Platform: macOS
Application: Chrome
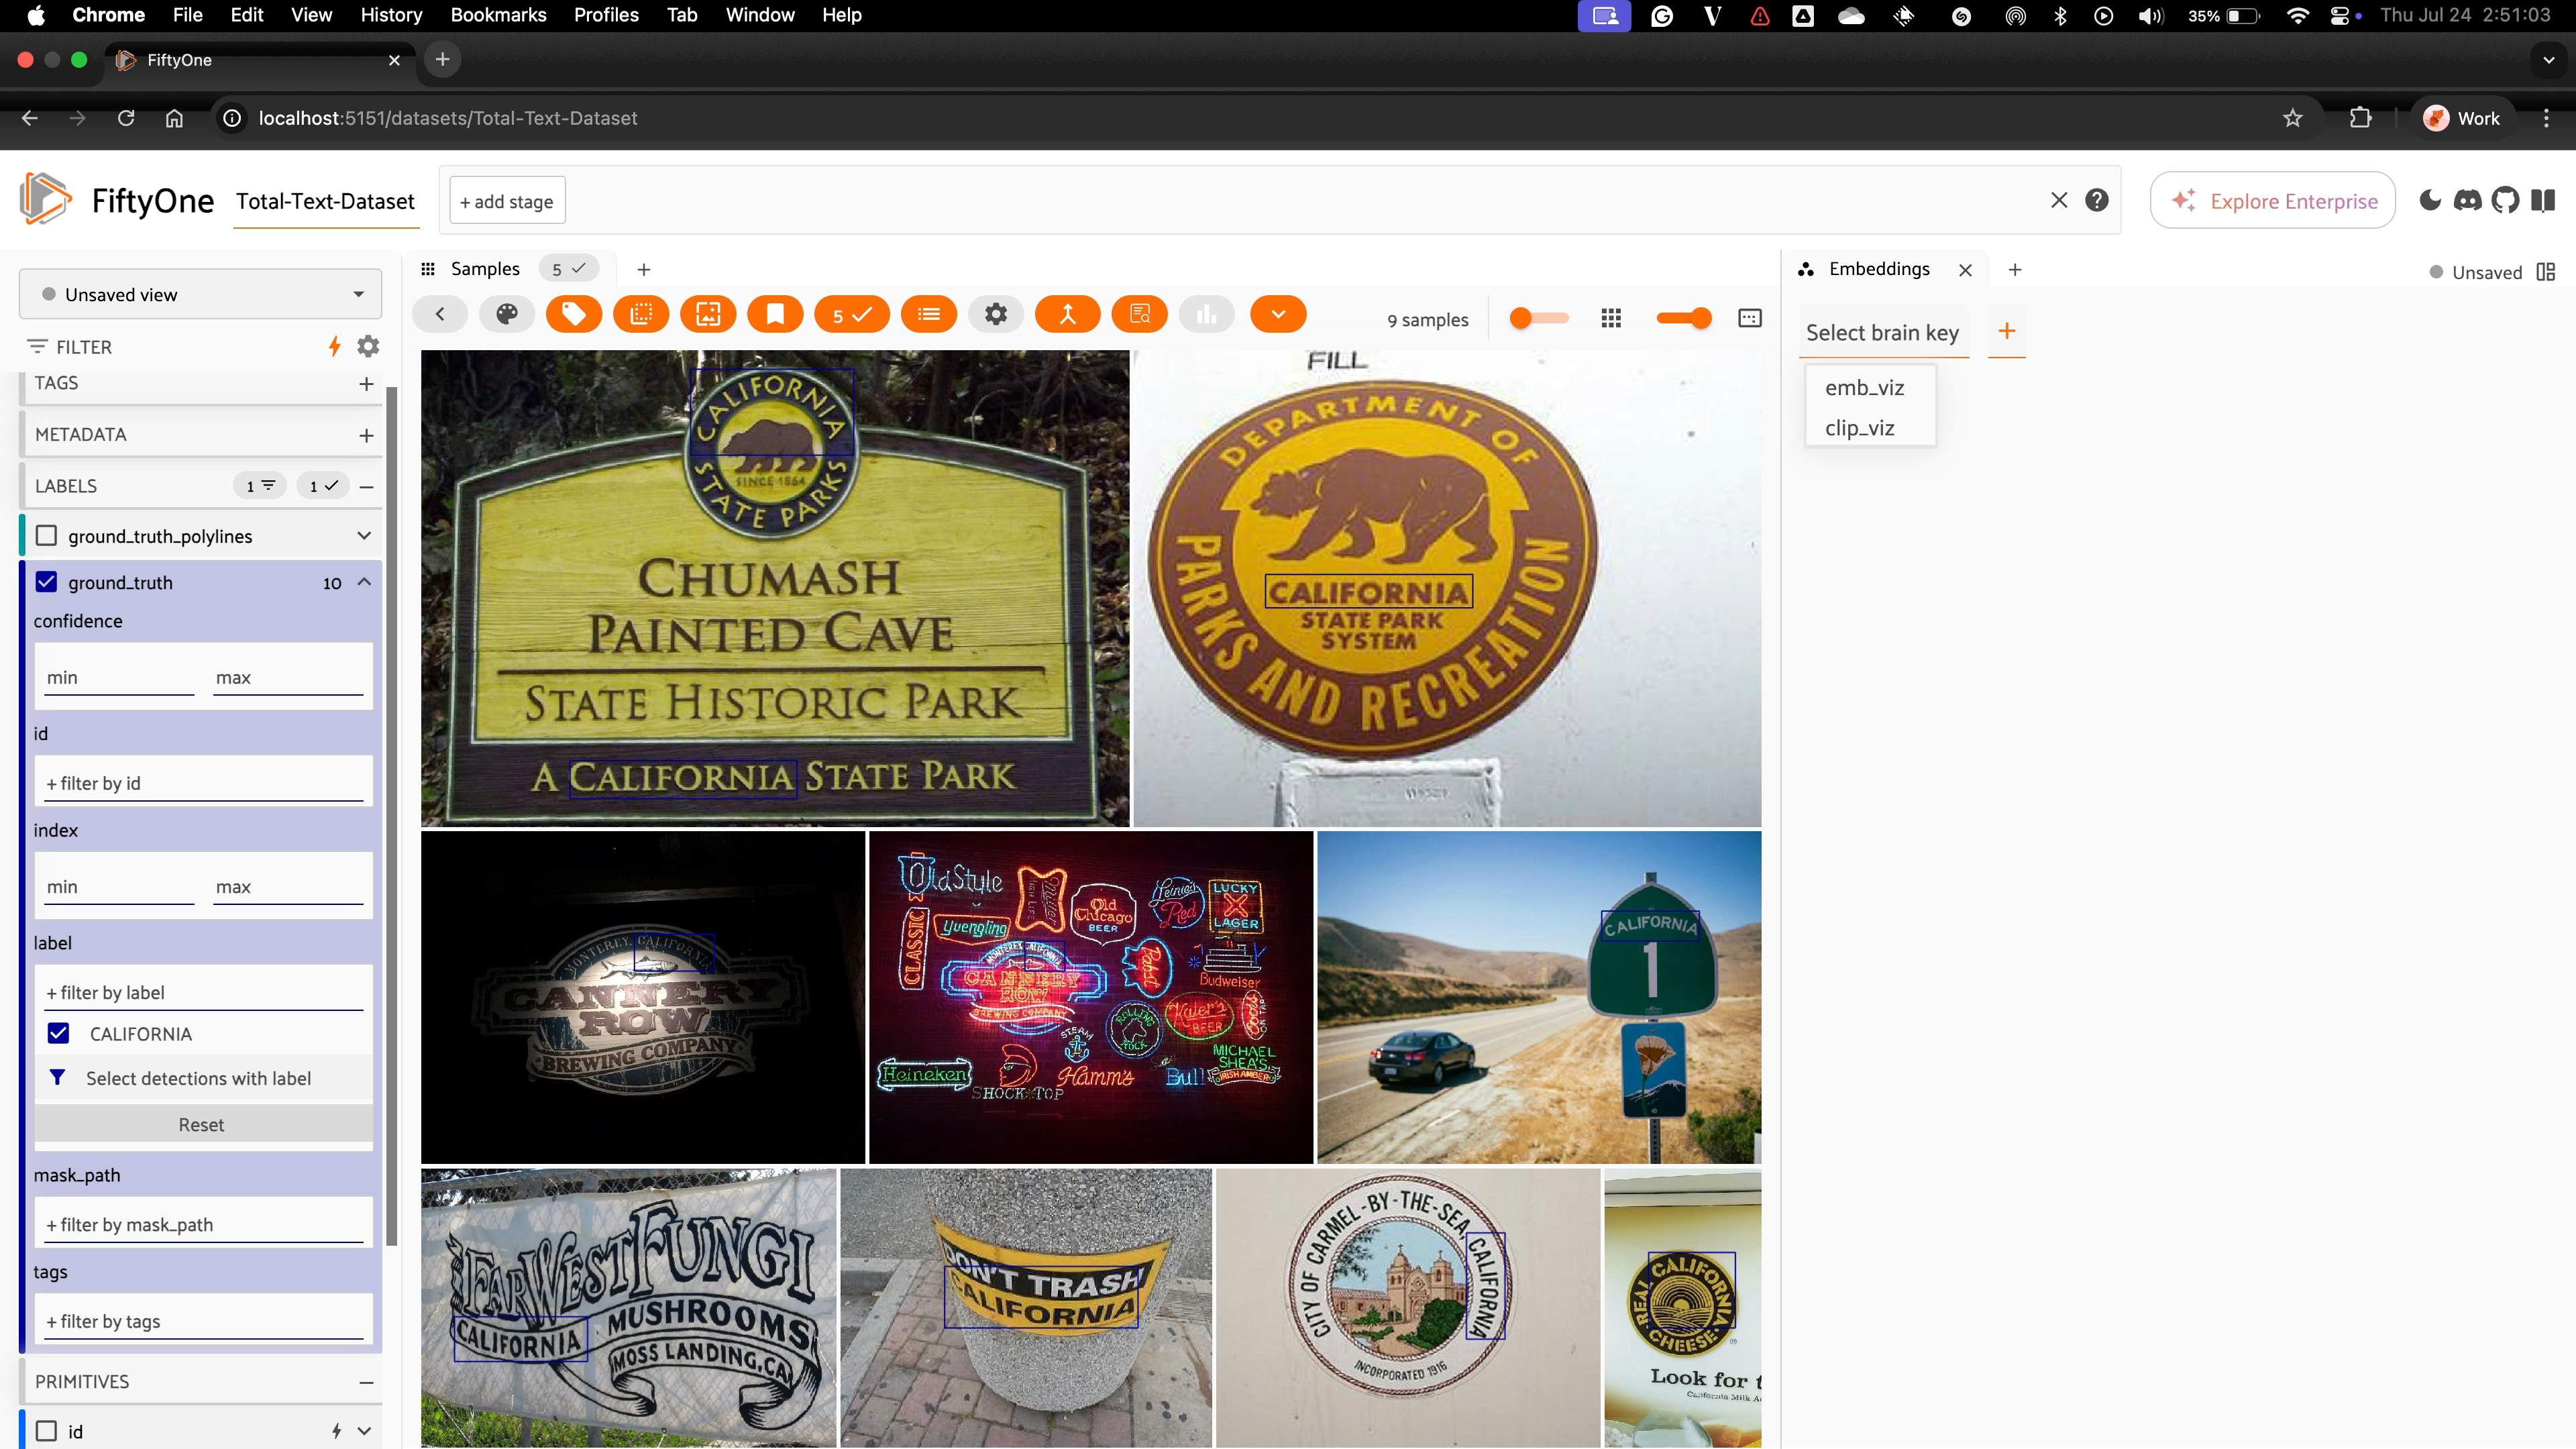
task_description: Clear the selected samples
action_type: click
element_info: Icon

task_description: Show more items in the actions row toolbar
action_type: click
element_info: Icon

task_description: Close the embeddings panel
action_type: click
element_info: Icon

task_description: Select a brain key to visualize embeddings in the embeddings panel
action_type: click
element_info: Menu Item

task_description: Select the emb_viz brain key for visualization in the embeddings panel
action_type: select
element_info: Menu Item

task_description: Visualize the embeddings with the clip_viz brain key in the embeddings panel
action_type: select
element_info: Menu Item
task_description: How many samples are in the current view?
action_type: hover
element_info: Text

task_description: How many samples are currently selected?
action_type: hover
element_info: Text